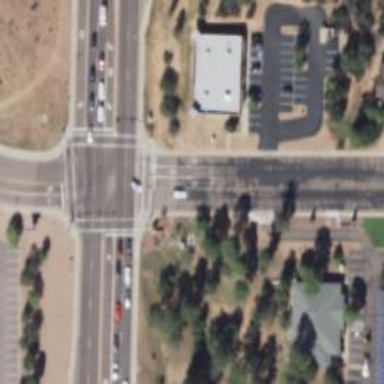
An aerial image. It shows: Solid stop line on the road marking.